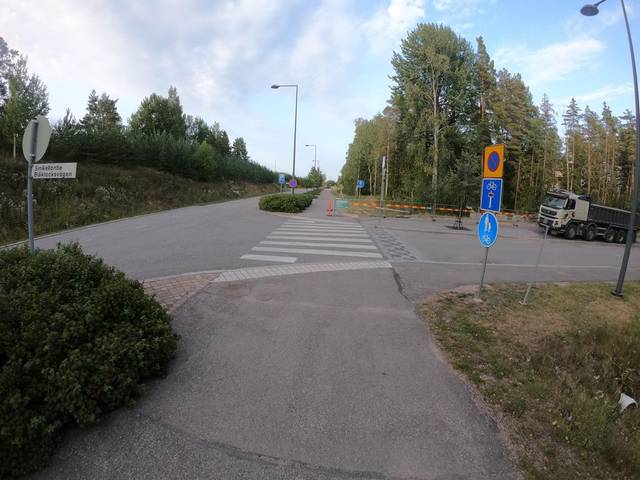
Region: Finland
Coordinates: 60.15, 24.592